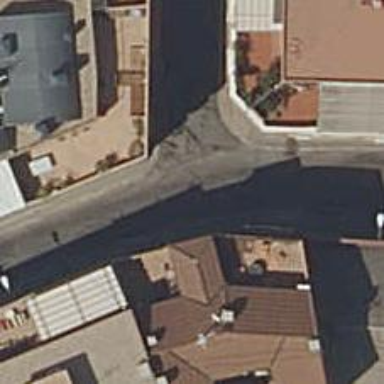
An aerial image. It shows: Residential road with asphalt surface. Both sides have sidewalks.